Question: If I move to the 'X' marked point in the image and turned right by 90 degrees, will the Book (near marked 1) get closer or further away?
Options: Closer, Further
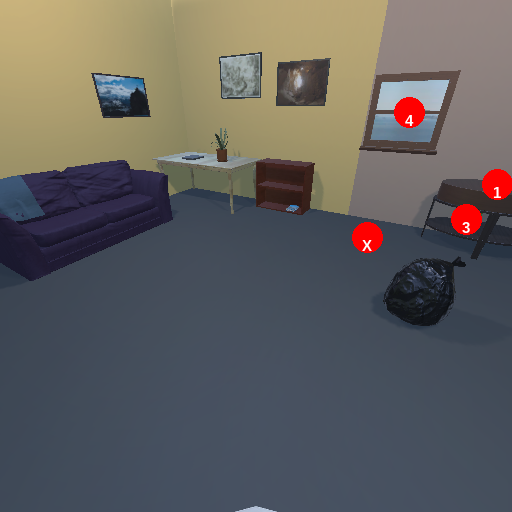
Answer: Closer